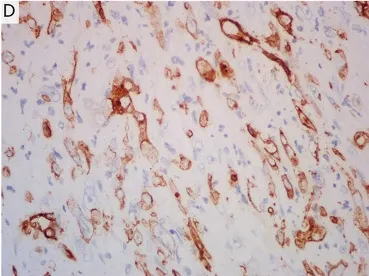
CD34. In the tumour cells, indicating that they were of endothelial origin (x40 magnification).
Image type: pathology (immunostaining)